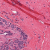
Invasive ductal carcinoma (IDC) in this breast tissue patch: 0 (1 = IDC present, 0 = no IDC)